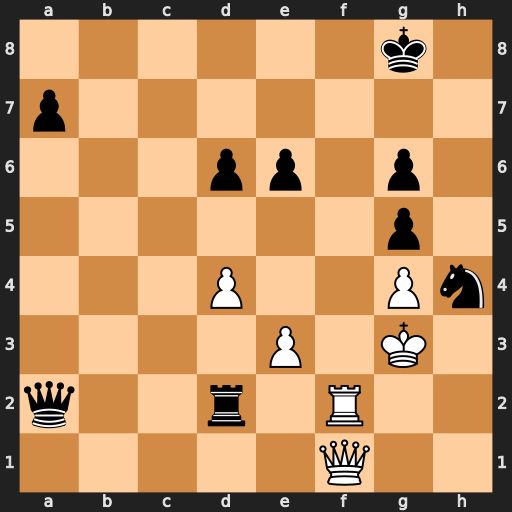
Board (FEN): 6k1/p7/3pp1p1/6p1/3P2Pn/4P1K1/q2r1R2/5Q2
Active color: w
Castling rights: -
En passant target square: -
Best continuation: Rf8+ Kh7 Qf7+ Kh6 Rh8#